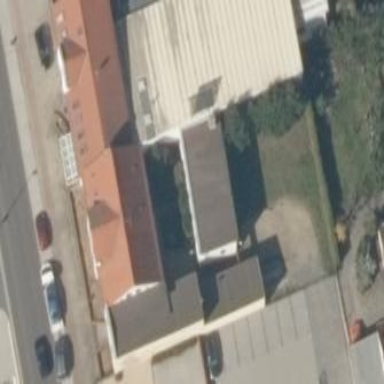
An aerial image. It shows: Social facility building.